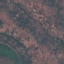
Land use / land cover: HerbaceousVegetation